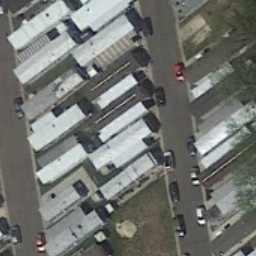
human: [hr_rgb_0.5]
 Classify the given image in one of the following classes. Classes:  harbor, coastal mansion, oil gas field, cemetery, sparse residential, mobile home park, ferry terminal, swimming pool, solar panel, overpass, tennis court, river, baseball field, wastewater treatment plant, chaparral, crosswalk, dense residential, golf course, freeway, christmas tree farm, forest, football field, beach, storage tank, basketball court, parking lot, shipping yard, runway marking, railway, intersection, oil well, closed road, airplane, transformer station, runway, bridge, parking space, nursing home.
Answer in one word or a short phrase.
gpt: mobile home park